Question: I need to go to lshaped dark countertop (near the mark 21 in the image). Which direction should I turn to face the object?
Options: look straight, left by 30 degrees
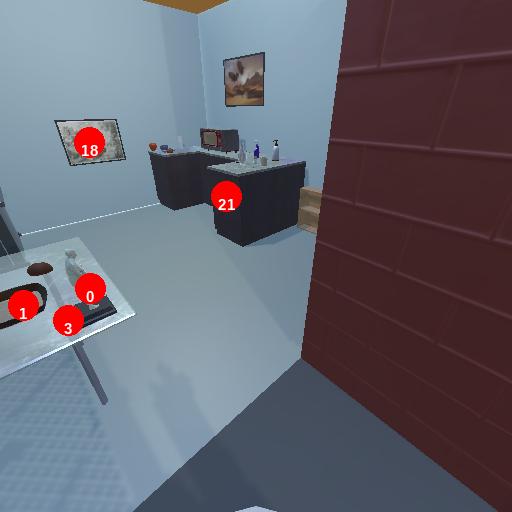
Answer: look straight